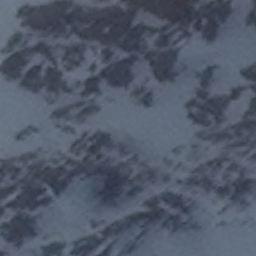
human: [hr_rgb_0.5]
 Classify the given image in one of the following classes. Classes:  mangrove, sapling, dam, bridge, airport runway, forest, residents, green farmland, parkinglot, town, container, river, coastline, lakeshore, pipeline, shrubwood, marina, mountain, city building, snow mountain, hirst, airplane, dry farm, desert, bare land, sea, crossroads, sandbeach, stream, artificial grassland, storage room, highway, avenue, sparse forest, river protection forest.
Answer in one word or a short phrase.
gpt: snow mountain